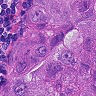
Metastatic tissue present: yes